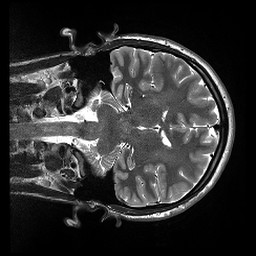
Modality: T2w
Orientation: coronal
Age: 20
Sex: male